【题型】填空题　【知识点】平面几何　【难度】easy
如图，一个水平放置的平面图形$OABC$的斜二测直观图是直角梯形$O'A'B'C'$，其中$O'A'\parallel B'C'$，$\angle O'A'B'=90^\circ$，$O'A'=2B'C'=4$，$A'B'=2$，则平面图形$OABC$的面积为\underline{\quad\quad}。

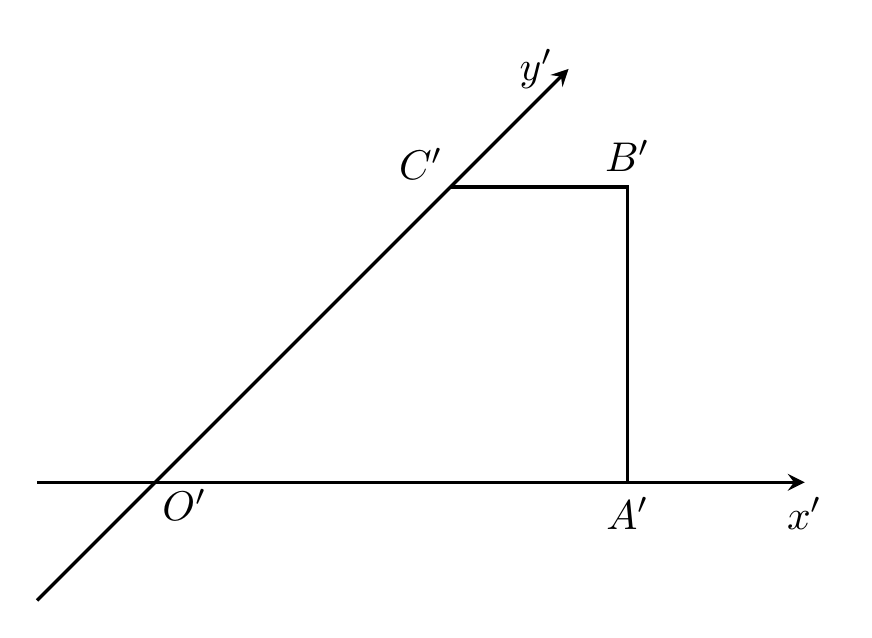
【解答】
【答案】$12\sqrt{2}$

【知识点】由直观图还原几何图形、斜二测画法中有关量的计算

【分析】根据斜二测画法将直观图还原为平面图即可。

【详解】

由题意，在直角梯形$O'A'B'C'$中，$O'C'=\sqrt{2^2+2^2}=2\sqrt{2}$，则$OC=2O'C'=4\sqrt{2}$，

故直角梯形$OABC$的面积为$\frac{1}{2}\times4\sqrt{2}\times(2+4)=12\sqrt{2}$，

故答案为：$12\sqrt{2}$。
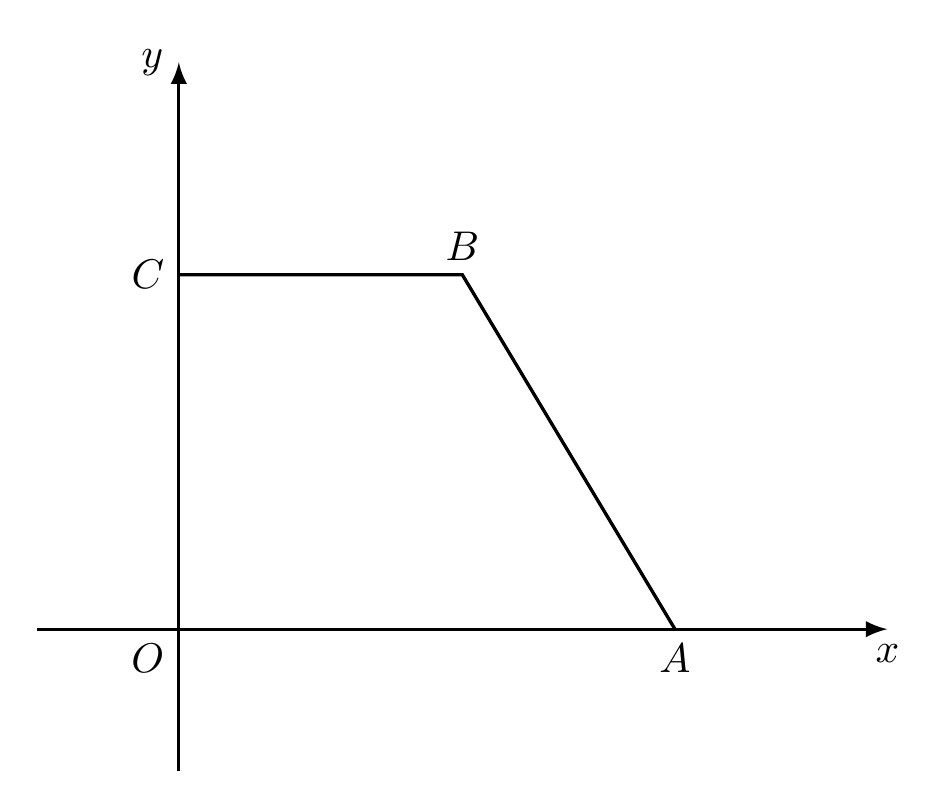